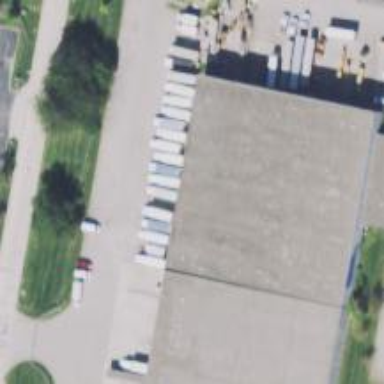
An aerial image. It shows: Warehouse.